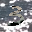
Label: 3